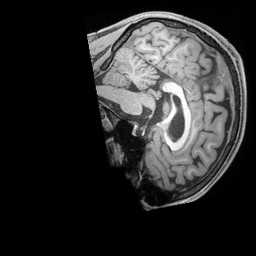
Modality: T1w
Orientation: sagittal
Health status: healthy
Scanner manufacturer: siemens
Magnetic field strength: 3 T
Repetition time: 2.4 s
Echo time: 0.00201 s